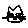
Label: cat